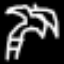
Label: palm tree